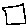
Label: square